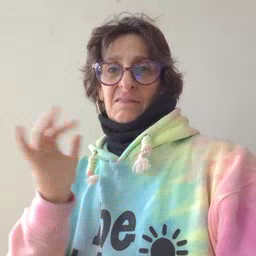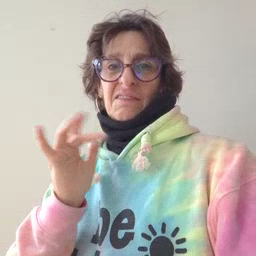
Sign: yucky